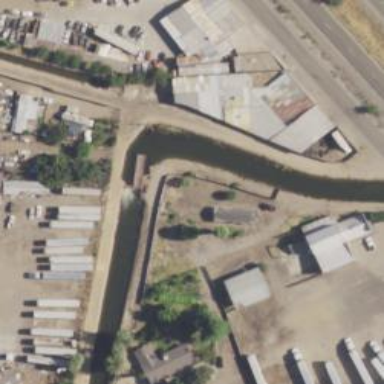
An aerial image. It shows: Canal.